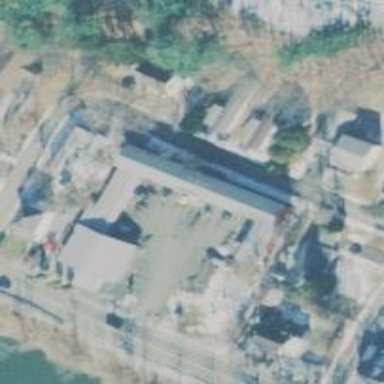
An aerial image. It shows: Building that is motel.